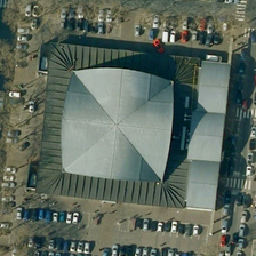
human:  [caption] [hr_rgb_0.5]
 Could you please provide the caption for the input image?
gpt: The square's gray color was surrounded by streets and parking lots, which were crowded with cars.

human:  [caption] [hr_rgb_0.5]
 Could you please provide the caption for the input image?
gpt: the square center is in the center of a parking lot .

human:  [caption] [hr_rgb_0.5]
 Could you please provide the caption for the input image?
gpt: it is a squared center which has grey roof with many parking cars surrounding it .

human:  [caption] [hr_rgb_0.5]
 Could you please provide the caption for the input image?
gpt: The gray of the square is surrounded by streets and parking lots, which are crowded with cars.

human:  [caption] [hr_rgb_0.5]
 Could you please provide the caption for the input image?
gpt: many cars are around a square gray center building .